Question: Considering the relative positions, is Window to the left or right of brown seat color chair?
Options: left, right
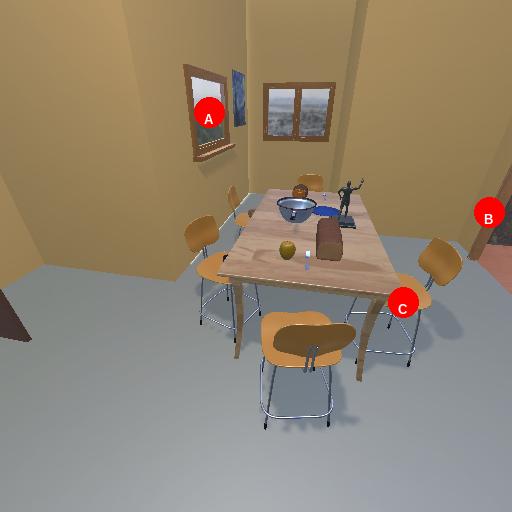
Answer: left